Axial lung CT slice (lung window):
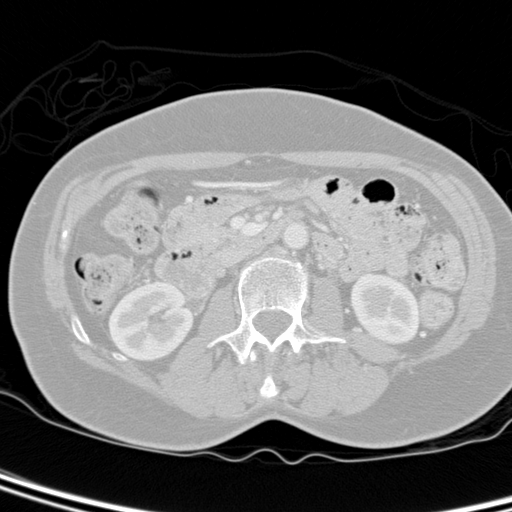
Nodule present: no